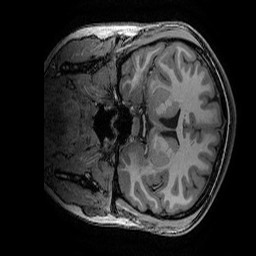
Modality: T1w
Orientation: coronal
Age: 21
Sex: female
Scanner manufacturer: ge
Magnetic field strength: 3 T
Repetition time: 0.007 s
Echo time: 0.00342 s